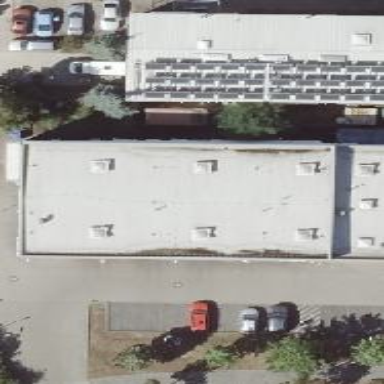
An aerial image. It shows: Retail building that houses tire shop.